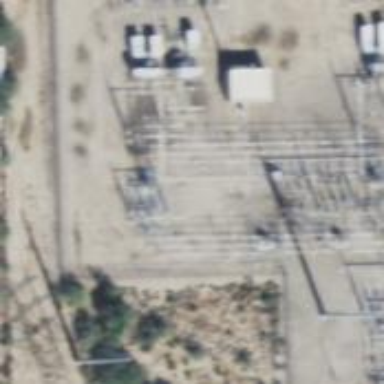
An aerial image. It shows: Switch used for power control.